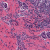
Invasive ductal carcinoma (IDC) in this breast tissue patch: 0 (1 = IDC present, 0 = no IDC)